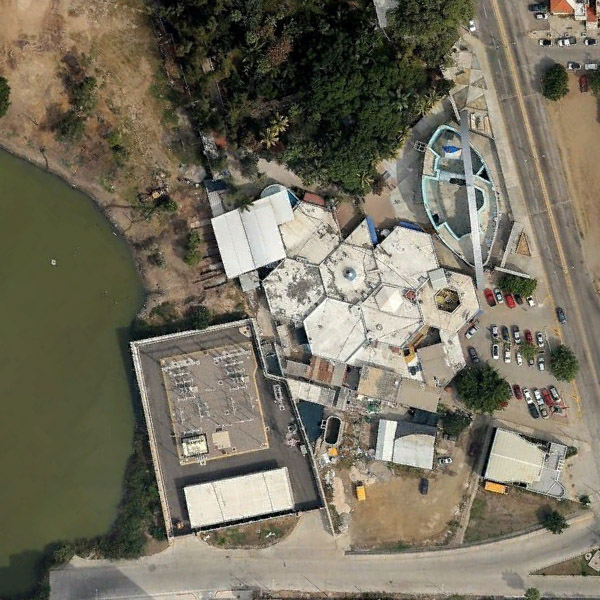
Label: Resort